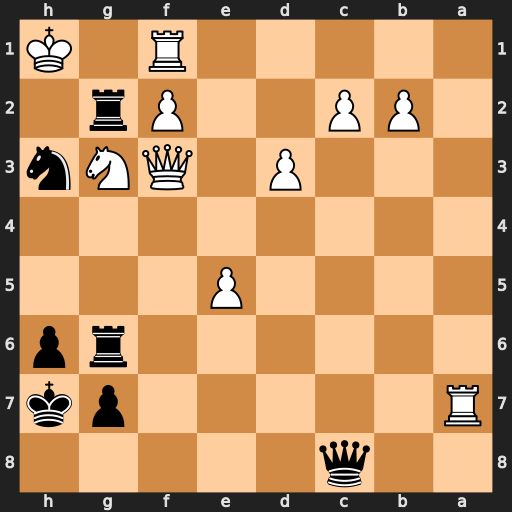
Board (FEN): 2q5/R5pk/6rp/4P3/8/3P1QNn/1PP2Pr1/5R1K
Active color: b
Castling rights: -
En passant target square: -
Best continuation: Nf4 e6 Qxe6 Qxg2 Nxg2